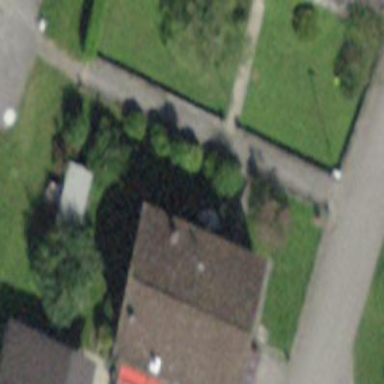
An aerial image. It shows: Detached building.